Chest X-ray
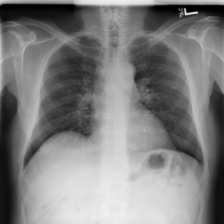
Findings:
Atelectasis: negative
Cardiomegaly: negative
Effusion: negative
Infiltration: positive
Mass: negative
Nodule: negative
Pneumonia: negative
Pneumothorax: negative
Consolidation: negative
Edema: negative
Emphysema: negative
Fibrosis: negative
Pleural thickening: negative
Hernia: negative